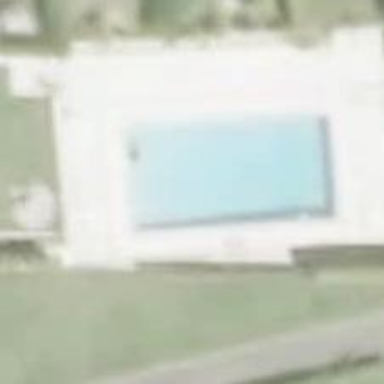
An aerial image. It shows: Swimming pool located in leisure land.